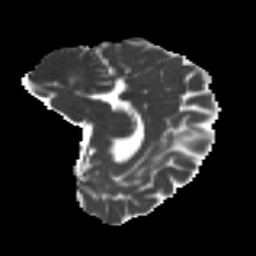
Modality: MD
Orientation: sagittal
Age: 29
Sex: female
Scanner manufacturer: ge
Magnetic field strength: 3 T
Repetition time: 7.8 s
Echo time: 0.0606 s